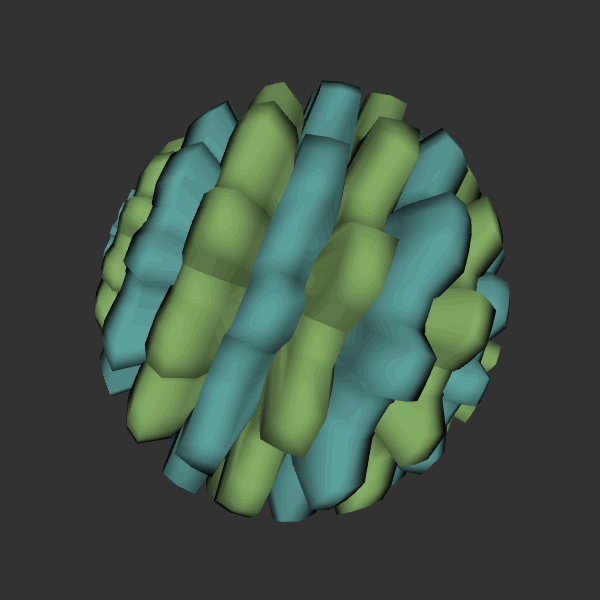
Background: dark